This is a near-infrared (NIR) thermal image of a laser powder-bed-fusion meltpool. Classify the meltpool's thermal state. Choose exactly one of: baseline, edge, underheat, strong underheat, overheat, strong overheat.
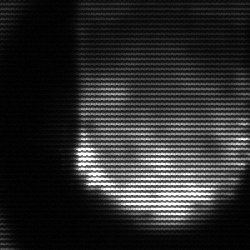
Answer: baseline